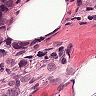
Metastatic tissue present: yes